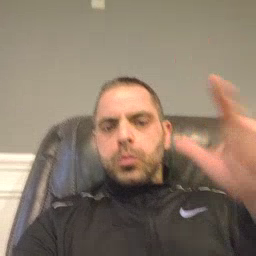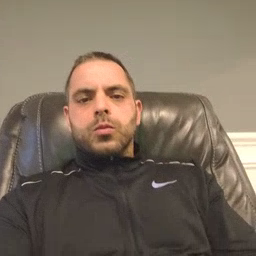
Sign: listen